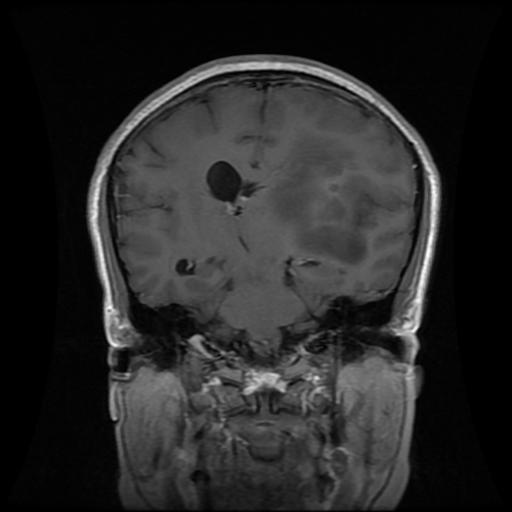
Label: glioma